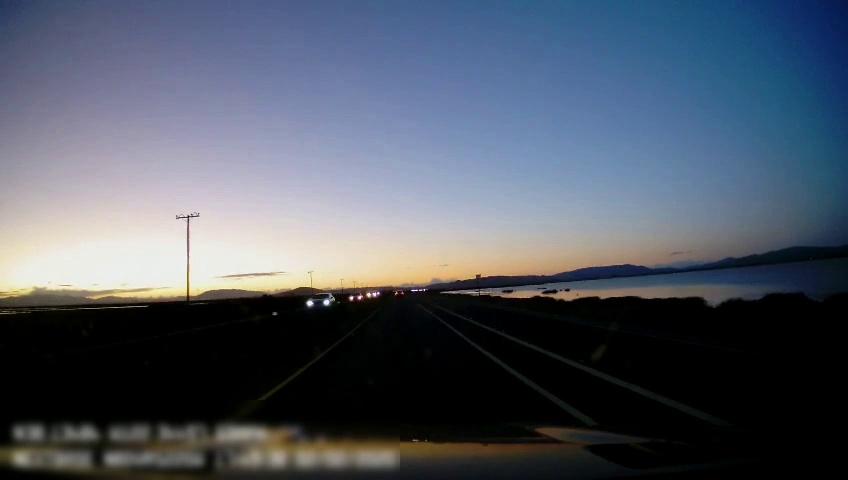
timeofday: Dusk/Dawn/Twilight
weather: Sunny
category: Drivable Space
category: Vehicles | Car
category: Vehicles | Car
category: Vehicles | Car
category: Vehicles | Car
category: Lanes | Current Lane
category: Lanes | Current Lane
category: Lanes | Alternate Lane
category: Lanes | Alternate Lane